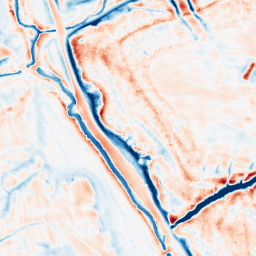
Category: edge_preserving
Decomposition family: bilateral
Decomposition parameters: d: 21
sigma_color: 100
sigma_space: 100
Upsampling method: cubic_catmull_rom
Upsampling parameters: scale: 2
Upsampling scale: 2